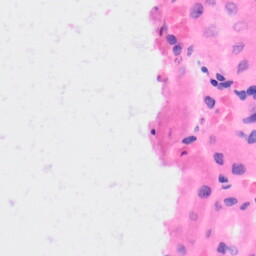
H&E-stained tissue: Kidney